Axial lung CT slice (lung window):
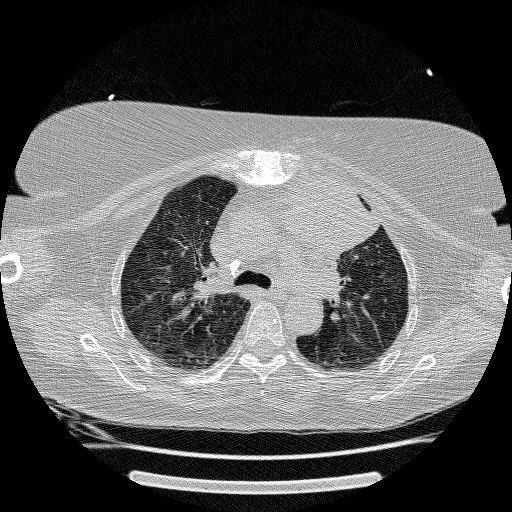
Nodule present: yes
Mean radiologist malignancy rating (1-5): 2